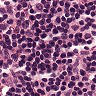
Metastatic tissue present: no